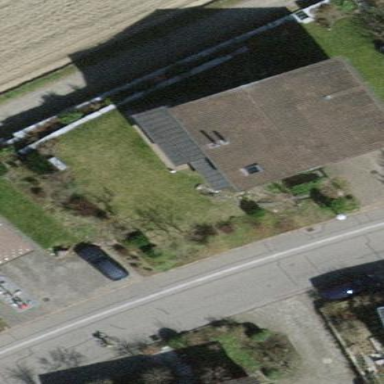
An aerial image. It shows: Building with tiled roof.